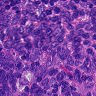
Metastatic tissue present: no